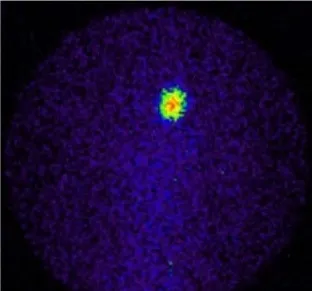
Thyroid scintigraphy in a 15-month-old cat in ventral and lateral positions. Result of scintigraphic examination of both enlarged thyroid lobes and ectopic tissue using the pinhole method. The images are consistent with symmetric bilateral thyroid hyperplasia and ectopic thyroid tissue (hypothyroidism due to dyshormonogenesis).
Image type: radiology (mri)